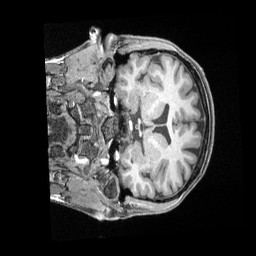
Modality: T1w
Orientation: coronal
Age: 40
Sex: female
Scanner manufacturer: siemens
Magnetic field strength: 3 T
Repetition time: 2 s
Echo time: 0.00211 s